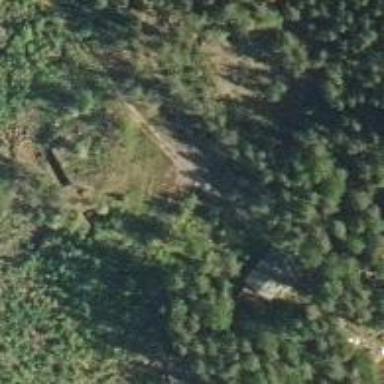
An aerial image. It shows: Historic military bunker.